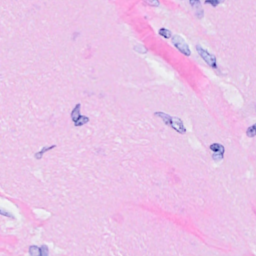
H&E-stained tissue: Breast